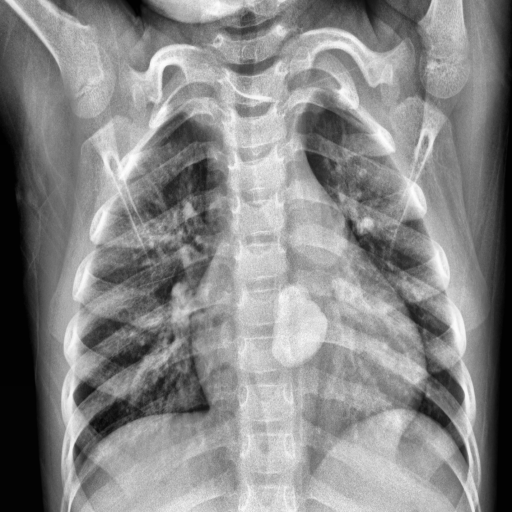
Finding: NORMAL